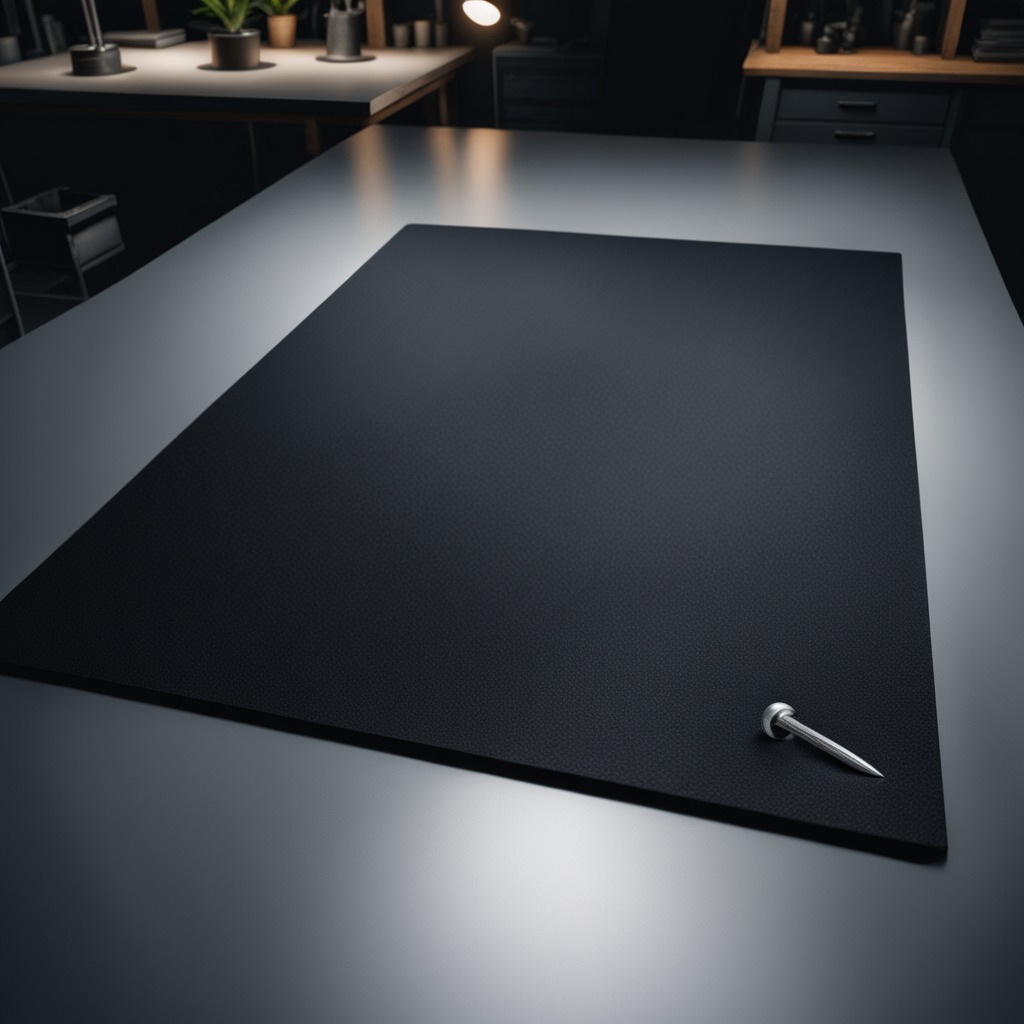
An iron nail is lying on the clean granite tabletop covered with a black rubber mat inside a workshop at night dim ambient light soft shadows worn but beneath the mat